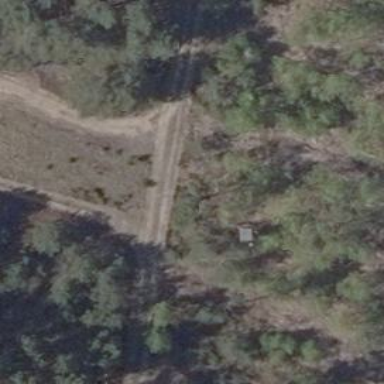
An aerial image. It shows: Hunting stand.